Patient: sex F, age 78
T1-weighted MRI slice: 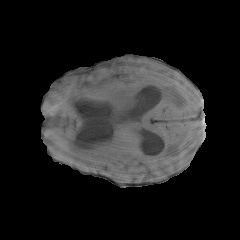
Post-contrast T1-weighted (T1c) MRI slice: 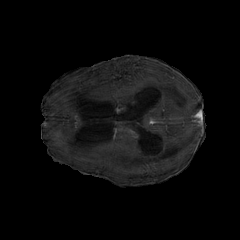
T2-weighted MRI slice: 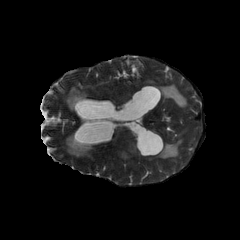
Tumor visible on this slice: yes
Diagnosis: Glioblastoma, IDH-wildtype
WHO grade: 4